Question: Hello everyone I am a newbie in development. Can anyone tell me how to rotate its Y-axis on dragging right or left?
I don't know how to do that. Please help me.
I just want whenever I drag it right or left it should slide. I hope you will understand this.
Here is my code
'''
/* @import url(https://fonts.googleapis.com/css?family=Hind+Siliguri:300,600|Martel:400,900); */
@import url('https://fonts.googleapis.com/css2?family=Nanum+Gothic&display=swap');
* {
margin: 0px;
padding: 0px;
/* font-family:"Hind Siliguri",Helvetica,Arial,sans-serif; */
font-family: 'Nanum Gothic', sans-serif;
font-weight: normal;
box-sizing: border-box;
}
header {
position: absolute;
top: 0;
left: 0;
width: 100%;
height: 100vh;
overflow: hidden;
background: linear-gradient(to left, #56c1ea, #212529);
/* background-size: 400%; */
/* opacity: 0.8; */
/* background-color:black; */
}
.container {
overflow: hidden;
height: 50vh;
width: 50%;
left: 50%;
top: 50%;
position: absolute;
opacity: 0.7;
transform: translate(-50%, -50%);
/* background-color: blue; */
}
.container>img {
position: absolute;
width: 100%;
height: 50vh;
}
.ctn {
position: absolute;
width: 100%;
bottom: 20%;
left: 0;
display: grid;
place-items: center;
}
.loader {
border: 5px solid #f3f3f3;
/* Light grey */
border-top: 5px solid #56c1ea;
/* Blue */
border-radius: 50%;
width: 35px;
height: 35px;
animation: spin 2s linear infinite;
}
@keyframes spin {
0% {
transform: rotate(0deg);
}
100% {
transform: rotate(360deg);
}
}
.box {
position: absolute;
bottom: 10%;
left: 0;
width: 100%;
display: grid;
place-items: center;
height: 80px;
/* background-color: blueviolet; */
overflow: hidden;
z-index: 1;
}
.box>h1 {
display: inline-flex;
place-items: center;
color: white;
position: absolute;
left: 10%;
}
.box>h1>span {
font-size: 70px;
color: white;
}
.imgg {
position: absolute;
left: 0;
top: 0;
height: 100vh;
width: auto;
z-index: 1;
transform: rotate(90deg);
}
.searcher {
position: absolute;
left: 2%;
top: 0;
height: 50vh;
width: auto;
/* background-color: blue; */
overflow: hidden;
display: grid;
place-items: center;
z-index: 1;
}
.searcher .sbox {
/* background-color: yellow; */
height: 80px;
width: auto;
display: grid;
place-items: center;
padding: 5px 25px;
}
.sbox input {
border: none;
color: black;
background-color: white;
border-radius: 100px;
padding: 5px 20px;
width: 400px;
height: 40px;
}
.sbox h1 {
color: white;
font-size: 25px;
}
.sbox .search {
position: relative;
overflow: hidden;
cursor: pointer;
}
.sbox span {
display: grid;
place-items: center;
position: absolute;
right: 0;
top: 0;
height: 100%;
width: 20%;
color: #56c1ea;
}
.car {
position: absolute;
right: 10%;
bottom: 0;
background-color: black;
overflow: hidden;
height: 50vh;
width: 50%;
display: flex;
align-items: center;
justify-content: center;
min-height: 100vh;
}
.cara {
position: relative;
width: 200px;
height: 200px;
transform-style: preserve-3d;
/* animation: animate 20s linear infinite; */
transform: perspective(1000px) rotateY(0deg);
}
@keyframes animate {
0% {
transform: perspective(1000px) rotateY(0deg);
}
100% {
transform: perspective(1000px) rotateY(360deg);
}
}
.cara span {
position: absolute;
top: 0;
left: 0;
width: 100%;
height: 100%;
transform-origin: center;
transform-style: preserve-3d;
transform: rotateY(calc(var(--i) * 45deg)) translateZ(400px);
}
.cara span img {
position: absolute;
left: 0;
top: 0;
width: 100%;
height: 100%;
object-fit: cover;
/* cursor:pointer; */
transition: 0.7s;
}
.cara span img:hover {
transform: scale(1.5);
}
'''
'''
<div class="car">
<div class="cara">
<span class="slide" style="--i:1;"><img src="../assets/images/1 (1).jpg" alt=""></span>
<span class="slide" style="--i:2;"><img src="../assets/images/1 (2).jpg" alt=""></span>
<span class="slide" style="--i:3;"><img src="../assets/images/1 (3).jpg" alt=""></span>
<span class="slide" style="--i:4;"><img src="../assets/images/1 (4).jpg" alt=""></span>
<span class="slide" style="--i:5;"><img src="../assets/images/1 (5).jpg" alt=""></span>
<span class="slide" style="--i:6;"><img src="../assets/images/1 (6).jpg" alt=""></span>
<span class="slide" style="--i:7;"><img src="../assets/images/default.png" alt=""></span>
<span class="slide" style="--i:8;"><img src="../assets/images/joker-official-movie-poster-<PHONE>.jpg" alt=""></span>
</div>
</div>
'''
And also here is its image I want to slide it whenever I drag it left or right.

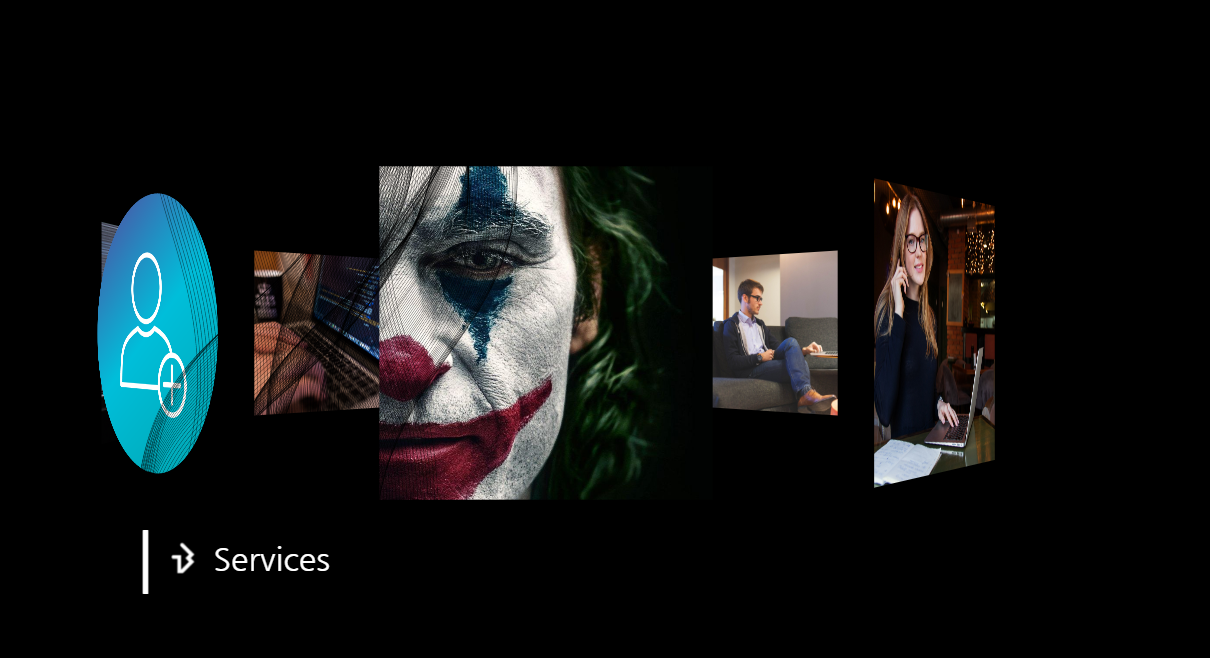
Answer: This isn't really a dragging event situation. The carousel is to be rotated if the mouse is down and then moved.
To sense a mouse moving across the carousel (or a touch moving) we have to set up event listeners on it to sense when the mouse is down (or touchstart), the mouse is moved and the mouse is up (touchend).
The carousel transform is set to rotate it an equivalent number of degrees. In this snippet the number of degrees is set as the amount moved (in pixels across the screen) divided by 10 just to dampen it down otherwise it shoots round.
Slides have been given background colors just to make it more obvious what is going on as the code in the question did not include the actual images.
'''
const car = document.querySelector('.car');
const cara = document.querySelector('.cara');
let started = false; //set true when mouse goes down
let degrees = 0; //the number of degrees cara is currently rotated
let lastX;
//The event listeners
function start(e) {
lastX = e.pageX;
started = true;
}
function move(e) {
e.preventDefault();
e.stopPropagation();
if (started) {
let newX = e.pageX;
degrees += (newX - lastX) / 10;//10 is just to dampen down the movement
cara.style.transform = 'perspective(1000px) rotateY(' + degrees + 'deg)';
lastX = newX;
}
}
function stop(e) {
started = false;
}
car.addEventListener('mousedown', e => { start(e); });
car.addEventListener('mousemove', e => { move(e); });
car.addEventListener('mouseup', e => { stop(e); });
car.addEventListener('touchstart', e => { start(e); });
car.addEventListener('touchmove', e => { move(e); });
car.addEventListener('touchend', e => { stop(e); });
'''
'''
/* @import url(https://fonts.googleapis.com/css?family=Hind+Siliguri:300,600|Martel:400,900); */
@import url('https://fonts.googleapis.com/css2?family=Nanum+Gothic&display=swap');
* {
margin: 0px;
padding: 0px;
/* font-family:"Hind Siliguri",Helvetica,Arial,sans-serif; */
font-family: 'Nanum Gothic', sans-serif;
font-weight: normal;
box-sizing: border-box;
}
header {
position: absolute;
top: 0;
left: 0;
width: 100%;
height: 100vh;
overflow: hidden;
background: linear-gradient(to left, #56c1ea, #212529);
/* background-size: 400%; */
/* opacity: 0.8; */
/* background-color:black; */
}
.container {
overflow: hidden;
height: 50vh;
width: 50%;
left: 50%;
top: 50%;
position: absolute;
opacity: 0.7;
transform: translate(-50%, -50%);
/* background-color: blue; */
}
.container>img {
position: absolute;
width: 100%;
height: 50vh;
}
.ctn {
position: absolute;
width: 100%;
bottom: 20%;
left: 0;
display: grid;
place-items: center;
}
.loader {
border: 5px solid #f3f3f3;
/* Light grey */
border-top: 5px solid #56c1ea;
/* Blue */
border-radius: 50%;
width: 35px;
height: 35px;
animation: spin 2s linear infinite;
}
@keyframes spin {
0% {
transform: rotate(0deg);
}
100% {
transform: rotate(360deg);
}
}
.box {
position: absolute;
bottom: 10%;
left: 0;
width: 100%;
display: grid;
place-items: center;
height: 80px;
/* background-color: blueviolet; */
overflow: hidden;
z-index: 1;
}
.box>h1 {
display: inline-flex;
place-items: center;
color: white;
position: absolute;
left: 10%;
}
.box>h1>span {
font-size: 70px;
color: white;
}
.imgg {
position: absolute;
left: 0;
top: 0;
height: 100vh;
width: auto;
z-index: 1;
transform: rotate(90deg);
}
.searcher {
position: absolute;
left: 2%;
top: 0;
height: 50vh;
width: auto;
/* background-color: blue; */
overflow: hidden;
display: grid;
place-items: center;
z-index: 1;
}
.searcher .sbox {
/* background-color: yellow; */
height: 80px;
width: auto;
display: grid;
place-items: center;
padding: 5px 25px;
}
.sbox input {
border: none;
color: black;
background-color: white;
border-radius: 100px;
padding: 5px 20px;
width: 400px;
height: 40px;
}
.sbox h1 {
color: white;
font-size: 25px;
}
.sbox .search {
position: relative;
overflow: hidden;
cursor: pointer;
}
.sbox span {
display: grid;
place-items: center;
position: absolute;
right: 0;
top: 0;
height: 100%;
width: 20%;
color: #56c1ea;
}
.car {
position: absolute;
right: 10%;
bottom: 0;
background-color: black;
overflow: hidden;
height: 50vh;
width: 50%;
display: flex;
align-items: center;
justify-content: center;
min-height: 100vh;
}
.cara {
position: relative;
width: 200px;
height: 200px;
transform-style: preserve-3d;
/*animation: animate 20s linear infinite; */
transform: perspective(1000px) rotateY(0deg);
}
@keyframes animate {
0% {
transform: perspective(1000px) rotateY(0deg);
}
100% {
transform: perspective(1000px) rotateY(360deg);
}
}
.cara span {
position: absolute;
top: 0;
left: 0;
width: 100%;
height: 100%;
transform-origin: center;
transform-style: preserve-3d;
transform: rotateY(calc(var(--i) * 45deg)) translateZ(400px);
}
.cara span img {
position: absolute;
left: 0;
top: 0;
width: 100%;
height: 100%;
object-fit: cover;
/* cursor:pointer; */
transition: 0.7s;
}
.cara span img:hover {
transform: scale(1.5);
}
'''
'''
<div class="car">
<div class="cara">
<span class="slide" style="--i:1; background:blue;"><img src="../assets/images/1 (1).jpg" alt=""></span>
<span class="slide" style="--i:2; background:red;"><img src="../assets/images/1 (2).jpg" alt=""></span>
<span class="slide" style="--i:3; background:green;"><img src="../assets/images/1 (3).jpg" alt=""></span>
<span class="slide" style="--i:4; background:magenta;"><img src="../assets/images/1 (4).jpg" alt=""></span>
<span class="slide" style="--i:5; background:cyan;"><img src="../assets/images/1 (5).jpg" alt=""></span>
<span class="slide" style="--i:6; background:yellow;"><img src="../assets/images/1 (6).jpg" alt=""></span>
<span class="slide" style="--i:7; background:purple;"><img src="../assets/images/default.png" alt=""></span>
<span class="slide" style="--i:8; background:pink;"><img src="../assets/images/joker-official-movie-poster-<PHONE>.jpg" alt=""></span>
</div>
</div>
'''